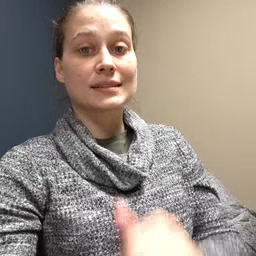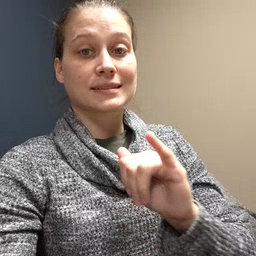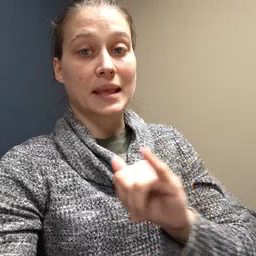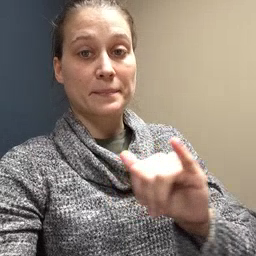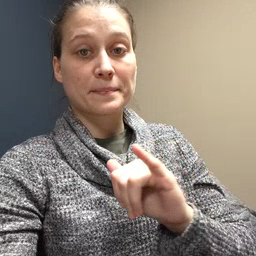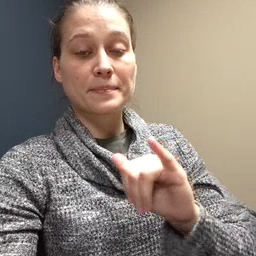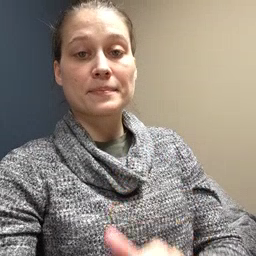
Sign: same